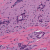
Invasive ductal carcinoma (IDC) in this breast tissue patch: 1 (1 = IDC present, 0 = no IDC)